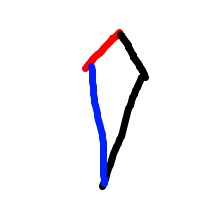
Shape: kite